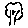
Label: tree